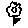
Label: flower